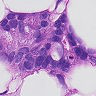
Metastatic tissue present: yes